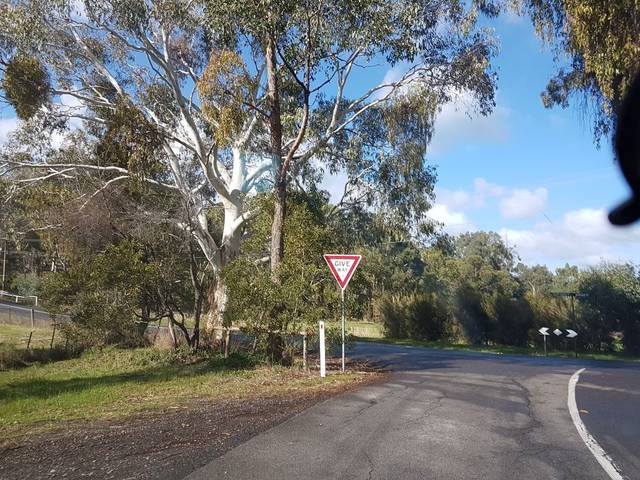
Region: Australia
Coordinates: -35.042, 138.71